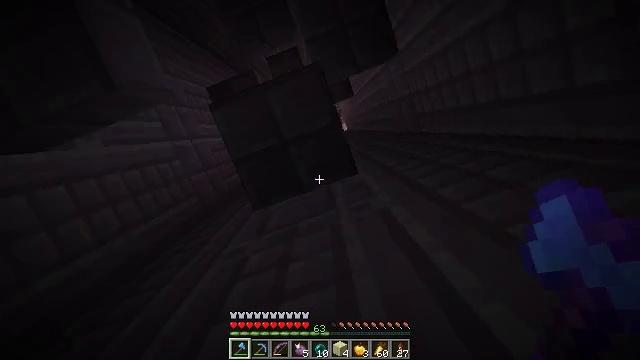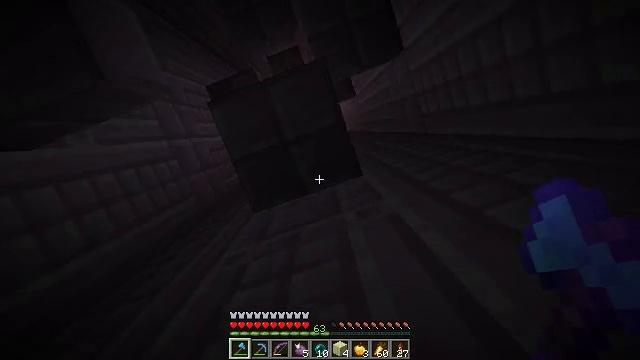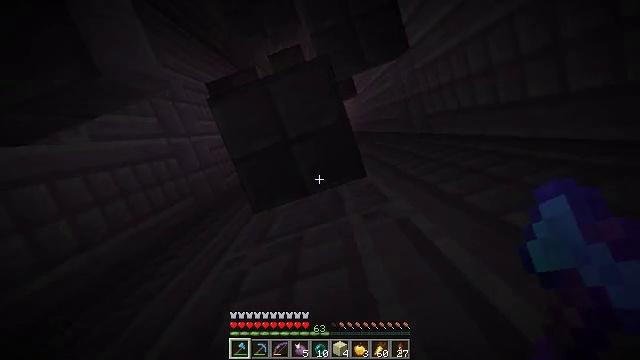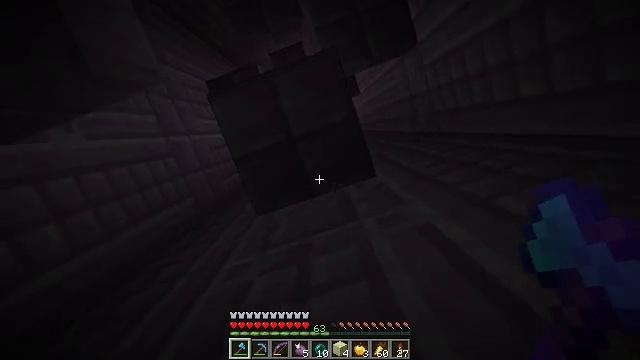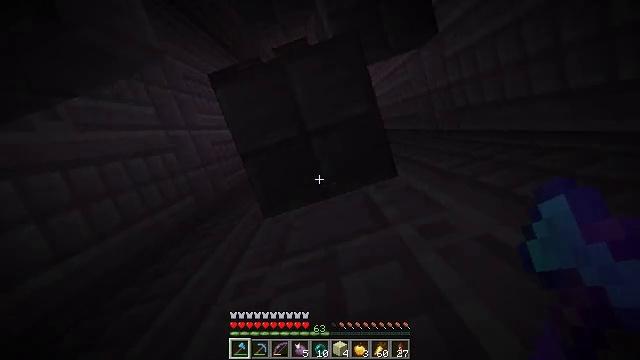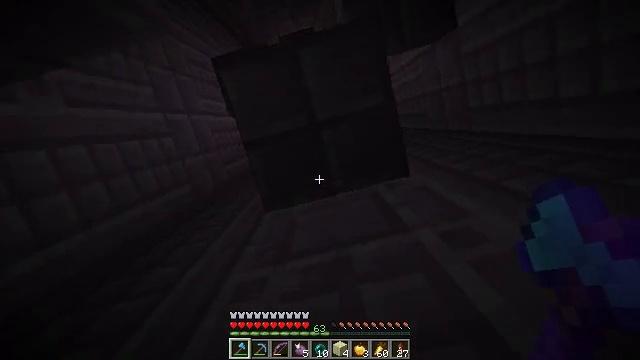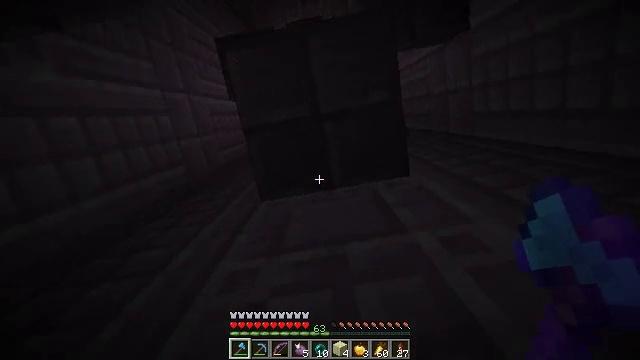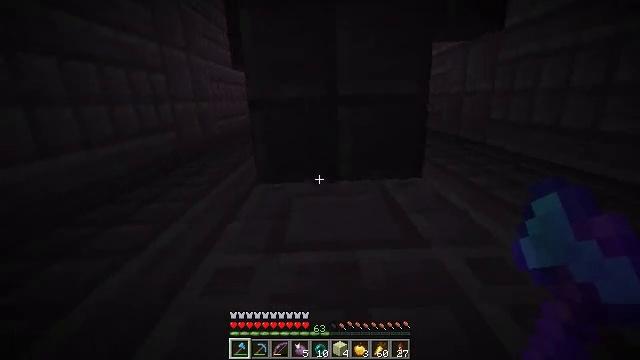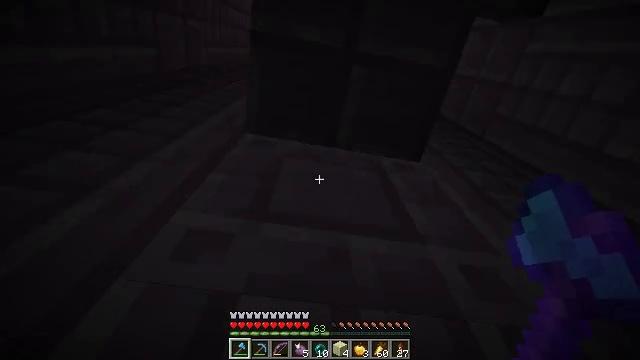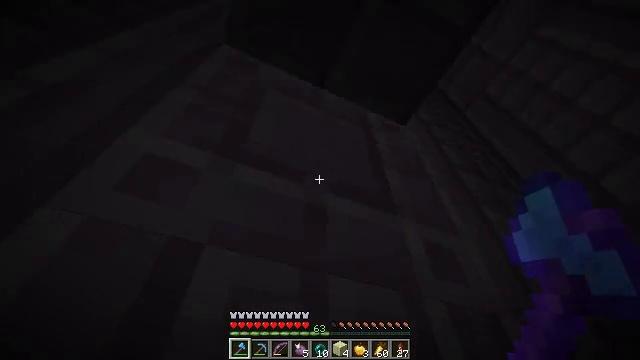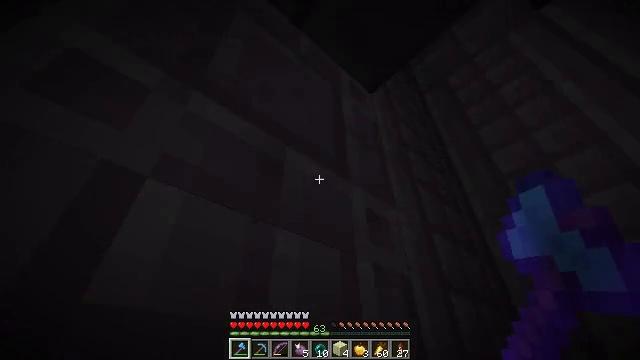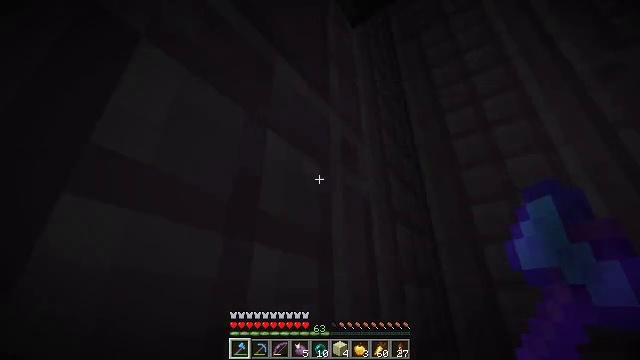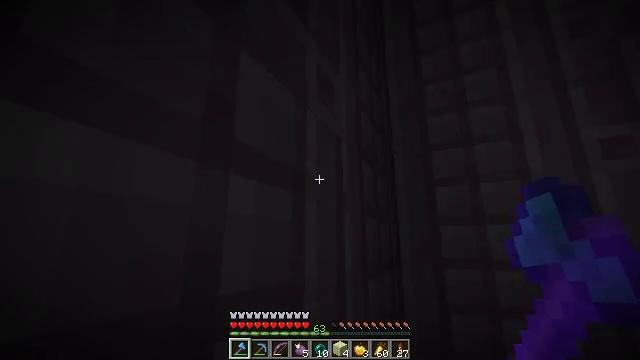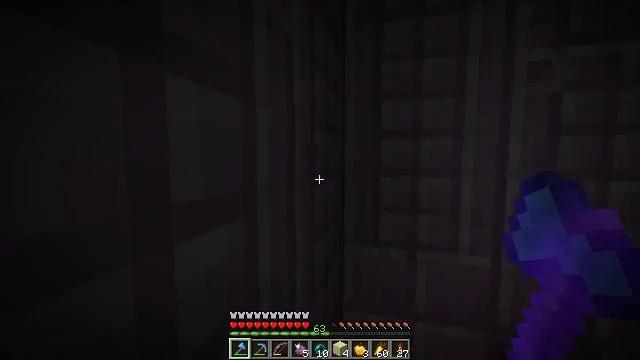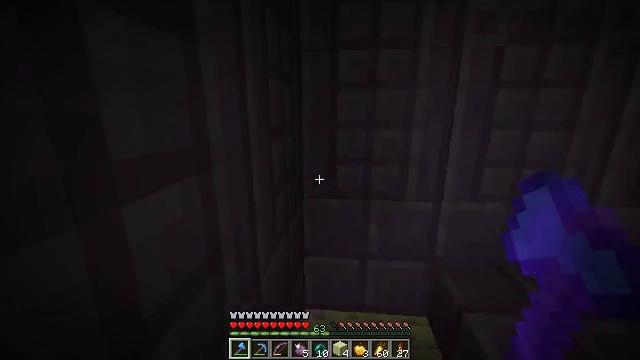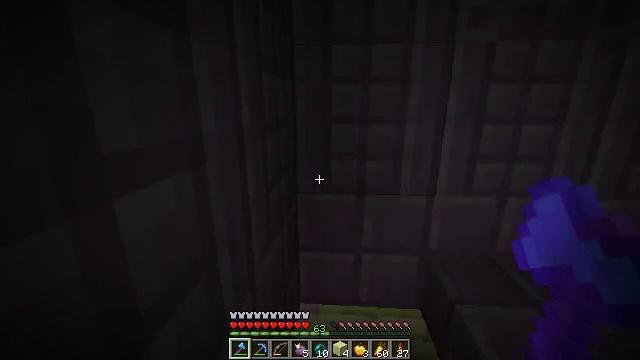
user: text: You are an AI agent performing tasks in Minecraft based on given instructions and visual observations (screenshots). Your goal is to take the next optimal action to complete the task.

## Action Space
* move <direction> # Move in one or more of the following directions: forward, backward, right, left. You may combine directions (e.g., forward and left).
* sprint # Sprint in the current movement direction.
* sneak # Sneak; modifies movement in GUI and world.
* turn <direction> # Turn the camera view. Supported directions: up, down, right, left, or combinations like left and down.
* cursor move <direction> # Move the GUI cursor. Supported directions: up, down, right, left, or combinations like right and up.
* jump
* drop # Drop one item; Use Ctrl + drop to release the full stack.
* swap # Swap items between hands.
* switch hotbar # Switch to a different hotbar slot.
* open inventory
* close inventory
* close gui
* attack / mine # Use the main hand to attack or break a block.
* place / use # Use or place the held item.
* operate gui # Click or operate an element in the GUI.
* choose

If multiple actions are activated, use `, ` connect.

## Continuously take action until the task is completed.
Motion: motion action
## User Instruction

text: Retrieve the purpur slab for building.
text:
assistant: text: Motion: move forward and move left
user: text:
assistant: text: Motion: move forward and move left
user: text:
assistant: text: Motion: move forward and move left
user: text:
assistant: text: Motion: move forward and move left
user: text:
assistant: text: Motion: move forward, turn right and down
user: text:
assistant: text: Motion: move forward, turn right and down
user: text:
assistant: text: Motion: move forward, turn right and down
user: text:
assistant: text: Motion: move forward, turn right and down
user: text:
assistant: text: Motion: move forward, turn right and down
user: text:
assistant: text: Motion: move forward, turn right and down
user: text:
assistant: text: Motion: move forward, turn right and down
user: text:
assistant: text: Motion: turn right and down
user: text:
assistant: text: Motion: turn right and down
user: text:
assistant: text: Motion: turn right and down
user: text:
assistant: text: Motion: turn right
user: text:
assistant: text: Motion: no_op
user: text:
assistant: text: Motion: no_op
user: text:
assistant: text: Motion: turn right
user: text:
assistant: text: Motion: turn right and down
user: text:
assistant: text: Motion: turn right and down
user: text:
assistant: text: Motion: turn right and down
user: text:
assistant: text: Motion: turn right and up
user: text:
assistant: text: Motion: no_op
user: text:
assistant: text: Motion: no_op
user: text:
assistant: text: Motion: turn left and down
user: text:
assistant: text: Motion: turn left and down
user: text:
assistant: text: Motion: move forward
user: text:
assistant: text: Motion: move forward, jump
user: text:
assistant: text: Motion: move forward, jump
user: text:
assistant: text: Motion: move forward, jump